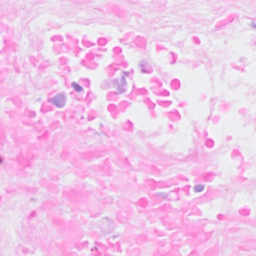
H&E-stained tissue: Breast